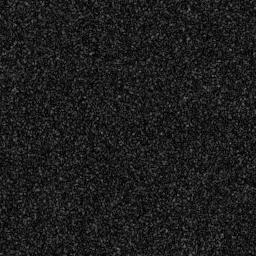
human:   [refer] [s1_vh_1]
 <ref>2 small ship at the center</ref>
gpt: <box>[[28, 52, 32, 65, 0]], [[40, 24, 44, 38, 0]]</box>